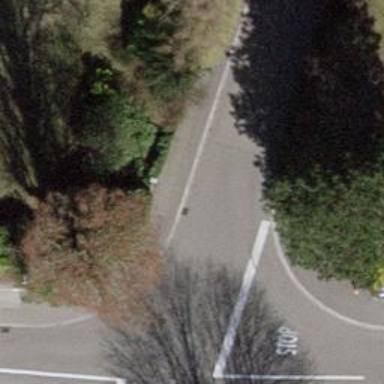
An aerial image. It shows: Kerb barrier.